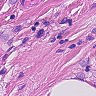
Metastatic tissue present: yes